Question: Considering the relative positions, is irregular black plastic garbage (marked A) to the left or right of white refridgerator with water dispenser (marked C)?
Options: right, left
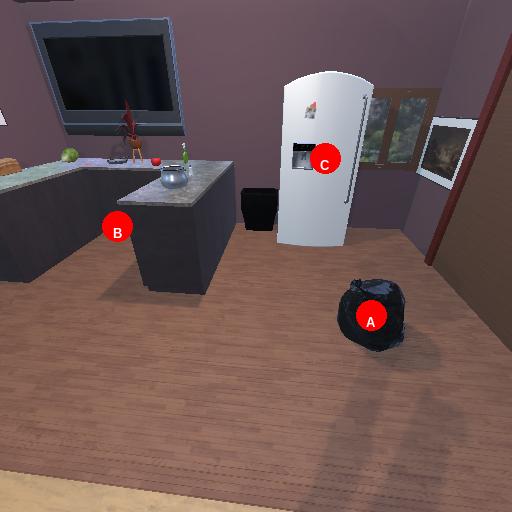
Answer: right